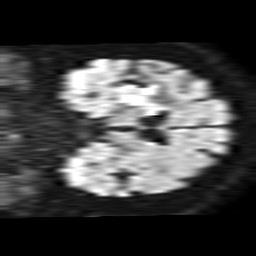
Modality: TRACE
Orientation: coronal
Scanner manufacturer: philips
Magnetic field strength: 1.5 T
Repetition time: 3.4 s
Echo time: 0.06922 s